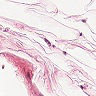
Metastatic tissue present: no